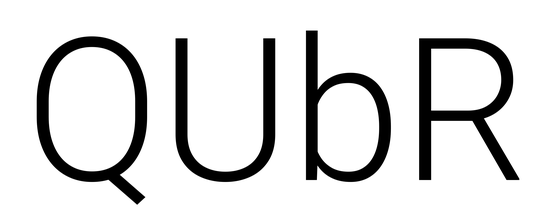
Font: Roboto_Light